Question: I am going through a book on responsive web design in which the author builds the webpage at this address: <URL>
Since the webpage is responsive, if you view it at a browser screen width greater than 1025px, you can see that the h1 element with class logo sits on top of the unordered list with classes nav and nav-bar (the ul being the navigation bar).
See the below link to the screenshot taken of the webpage in Chrome Developer Tools for an example of what I mean by this.
ul with nav and nav-primary classes highlighted in Chrome Developer Tools:

As you can see in the above image, that unordered list which composes the navigation menu bar sits underneath the h1 logo element. You can go to the website, open it in your browser and see this for yourself.
Now with the background information given here's my question.
How is it that h1 element with logo class is able to sit on top of ul with nav and nav-primary classes?
As far as my understanding goes, you would normally have to have the unordered list with position set to absolute in order to do this (both are floated left), but upon inspection in Chrome Developer Tools both of the above mentioned elements have position set to relative.
I can not replicate this in the way that the creator has created it. What am I missing or not understanding here?
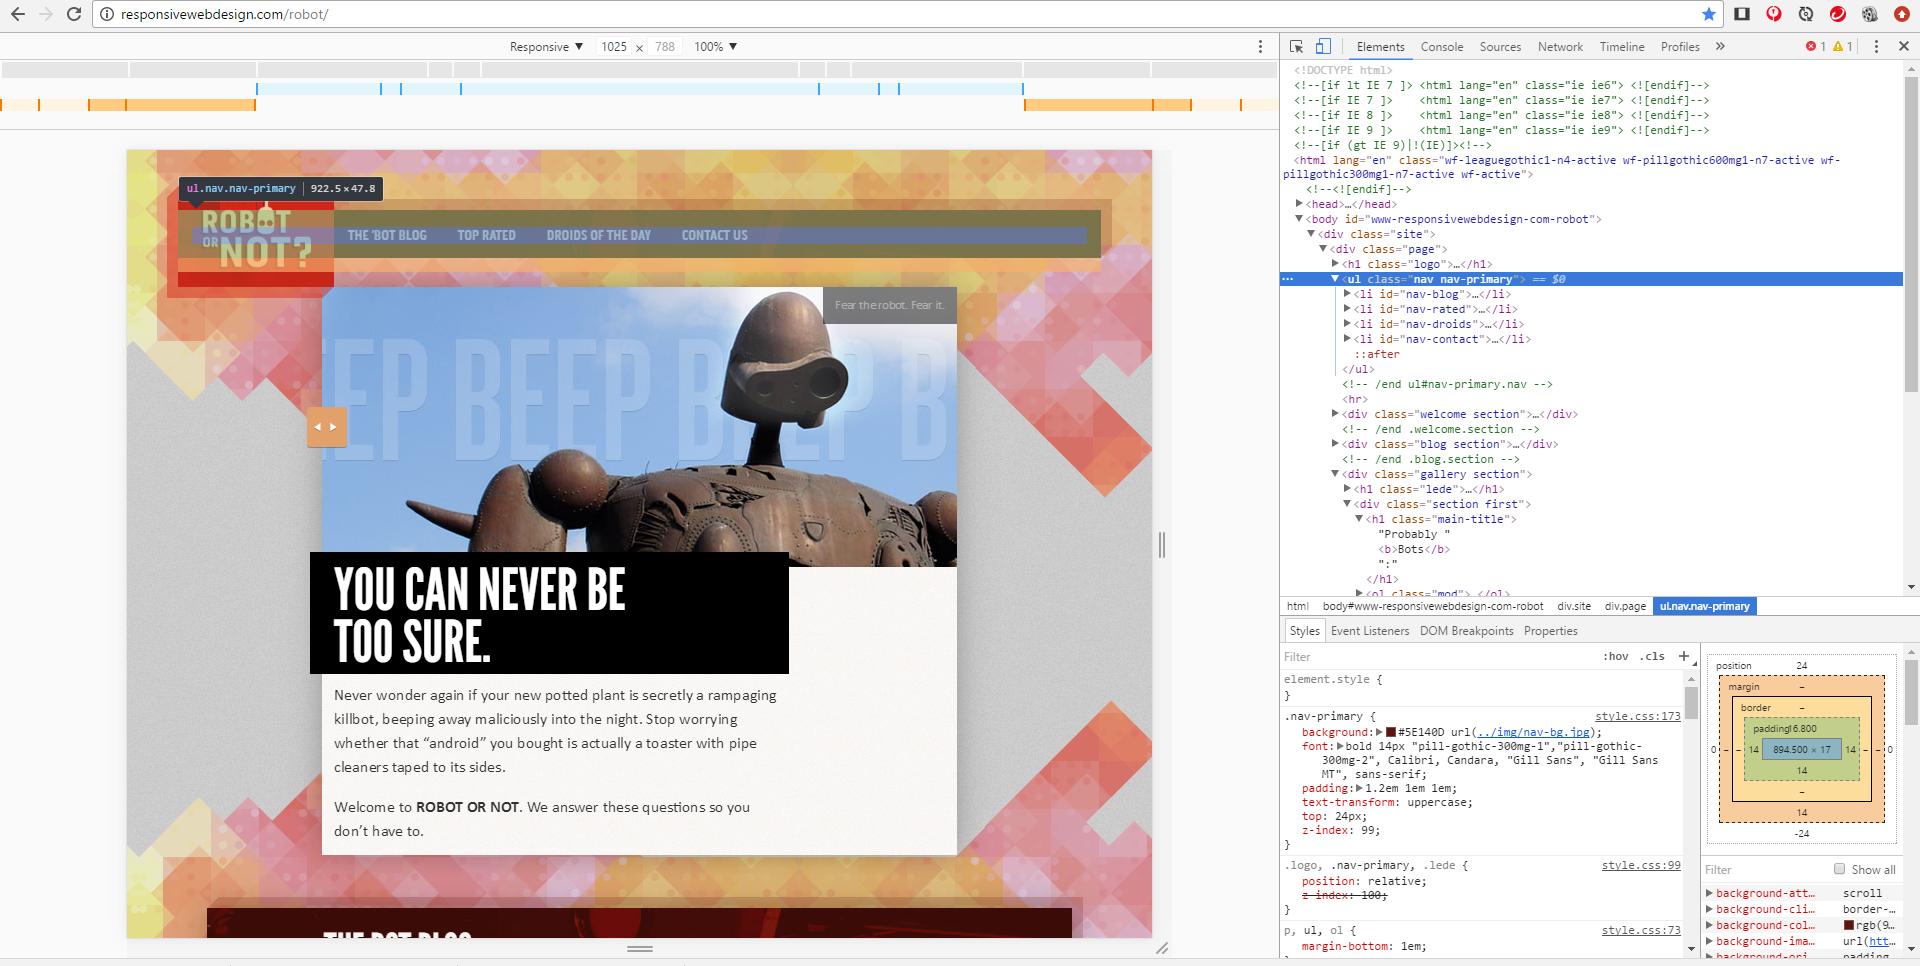
Answer: After playing around with the html and css I discovered that the h1 element with class logo is floated to the left in the css and the div element with class nav-bar alongside it did not have a float on it and hence had 100% of the width of the containing element and was therefore able to overlap the area taken up by the h1 element with class logo.